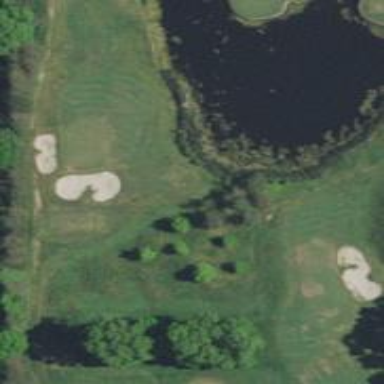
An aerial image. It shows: Path for both road and golf.